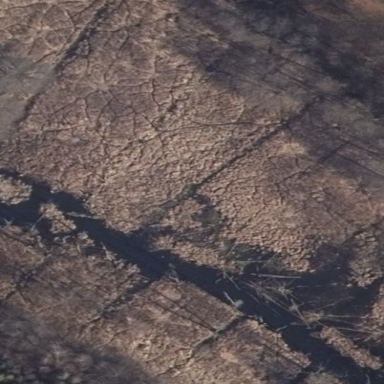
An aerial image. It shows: Beautiful wet meadow natural wetland.